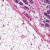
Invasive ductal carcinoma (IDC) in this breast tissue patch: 0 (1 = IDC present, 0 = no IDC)